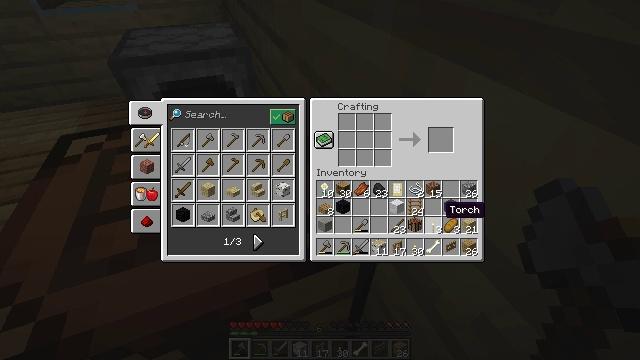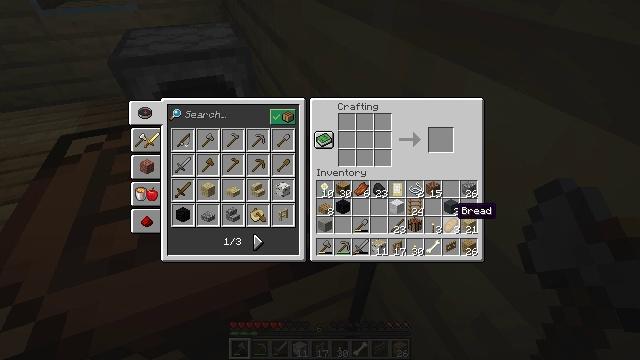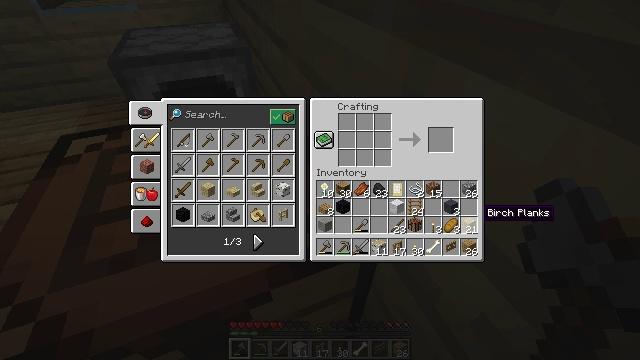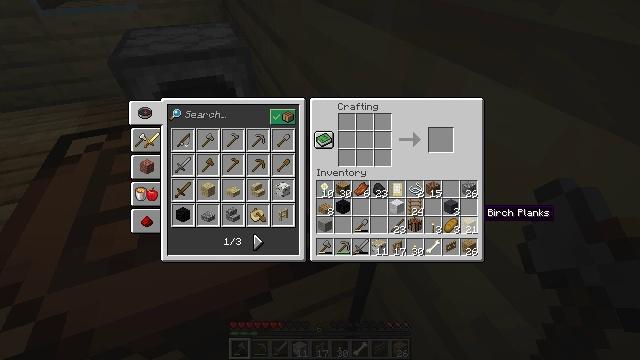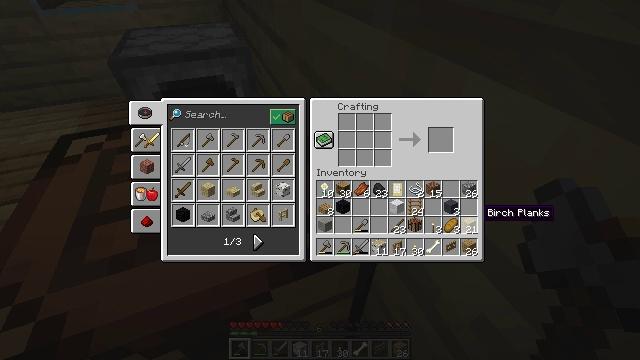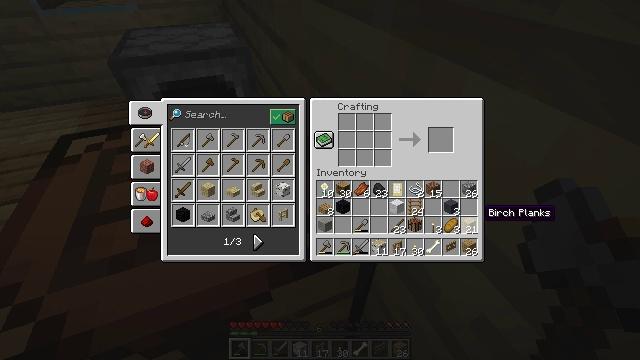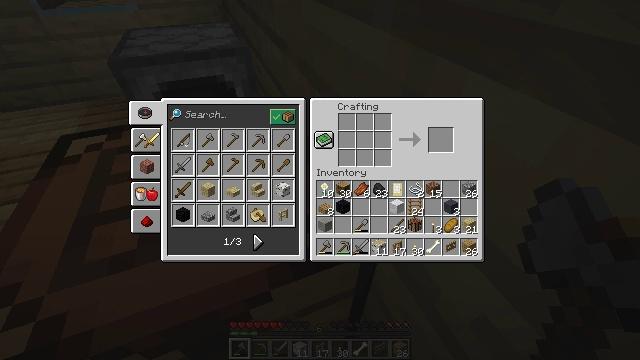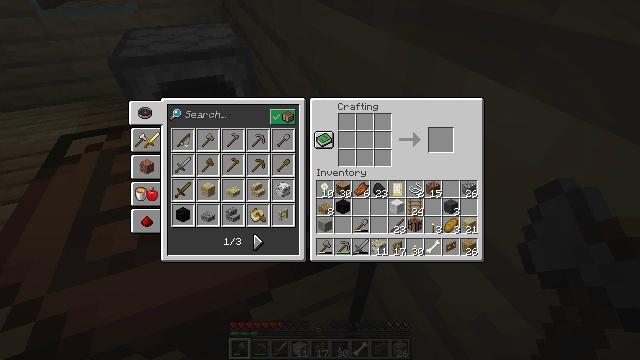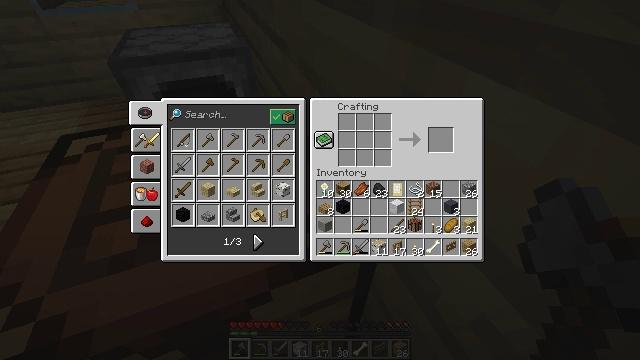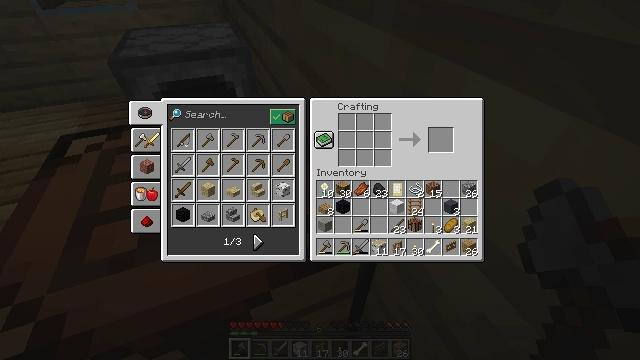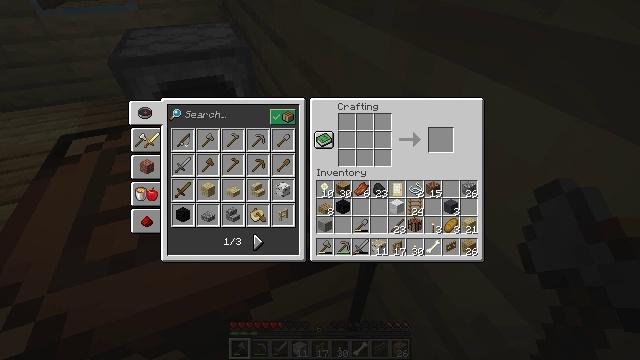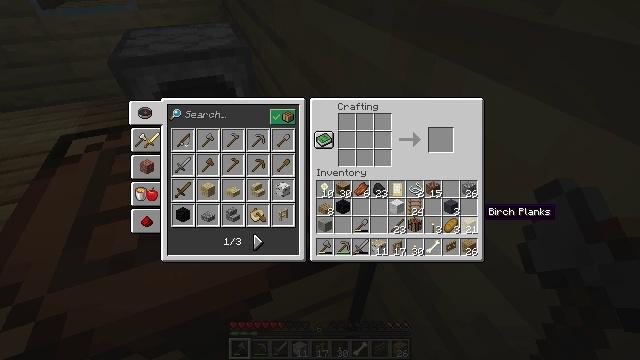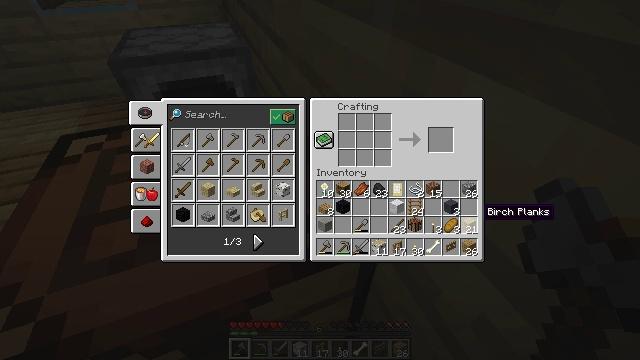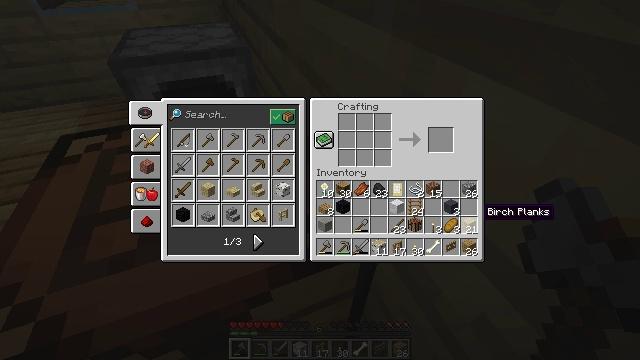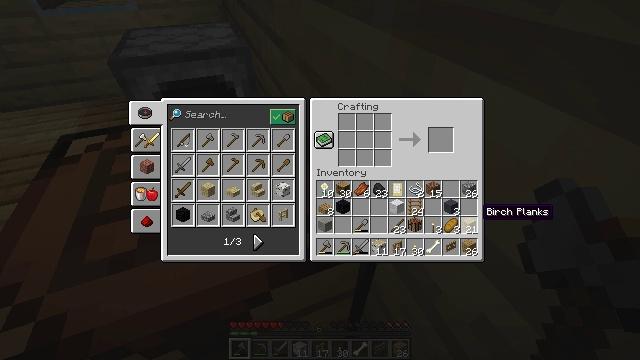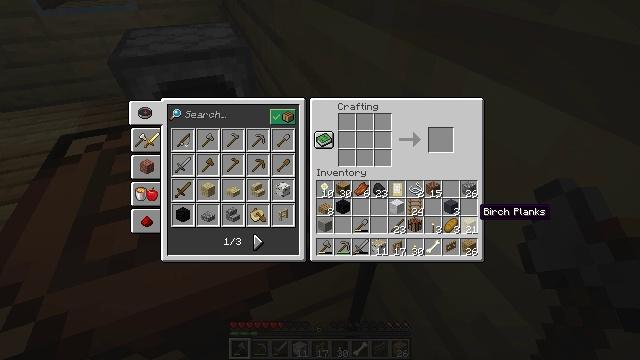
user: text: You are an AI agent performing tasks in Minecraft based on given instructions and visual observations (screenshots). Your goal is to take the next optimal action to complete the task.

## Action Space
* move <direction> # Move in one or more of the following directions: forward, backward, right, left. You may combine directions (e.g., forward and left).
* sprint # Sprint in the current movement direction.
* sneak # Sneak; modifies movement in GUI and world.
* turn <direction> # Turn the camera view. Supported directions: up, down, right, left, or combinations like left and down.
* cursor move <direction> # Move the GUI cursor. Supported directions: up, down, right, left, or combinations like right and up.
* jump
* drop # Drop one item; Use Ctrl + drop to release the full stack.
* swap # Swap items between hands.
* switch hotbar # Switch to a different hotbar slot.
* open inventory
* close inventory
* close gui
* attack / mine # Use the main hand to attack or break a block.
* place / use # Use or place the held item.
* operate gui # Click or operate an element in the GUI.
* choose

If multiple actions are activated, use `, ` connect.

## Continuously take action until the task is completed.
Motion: motion action
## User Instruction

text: Combine wool and wooden planks to make a gray bed.
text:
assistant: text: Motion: cursor move right
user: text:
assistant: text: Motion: cursor move right
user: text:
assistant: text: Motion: no_op
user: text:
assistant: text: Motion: no_op
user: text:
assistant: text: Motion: no_op
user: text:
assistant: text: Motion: no_op
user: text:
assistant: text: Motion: no_op
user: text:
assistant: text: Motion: no_op
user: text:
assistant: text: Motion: no_op
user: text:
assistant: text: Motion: no_op
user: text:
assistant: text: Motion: no_op
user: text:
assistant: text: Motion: no_op
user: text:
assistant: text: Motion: no_op
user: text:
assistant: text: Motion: no_op
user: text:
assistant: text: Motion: no_op
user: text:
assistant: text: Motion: no_op
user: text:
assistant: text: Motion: no_op
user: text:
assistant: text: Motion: no_op
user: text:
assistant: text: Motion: no_op
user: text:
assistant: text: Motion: no_op
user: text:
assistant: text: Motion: no_op
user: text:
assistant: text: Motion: no_op
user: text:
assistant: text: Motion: operate gui
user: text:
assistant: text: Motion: operate gui
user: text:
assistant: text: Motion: operate gui
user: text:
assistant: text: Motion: cursor move left and up
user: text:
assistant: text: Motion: cursor move left
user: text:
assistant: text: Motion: cursor move left and up
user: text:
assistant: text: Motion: cursor move left and up
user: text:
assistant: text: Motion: no_op